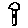
Label: tree